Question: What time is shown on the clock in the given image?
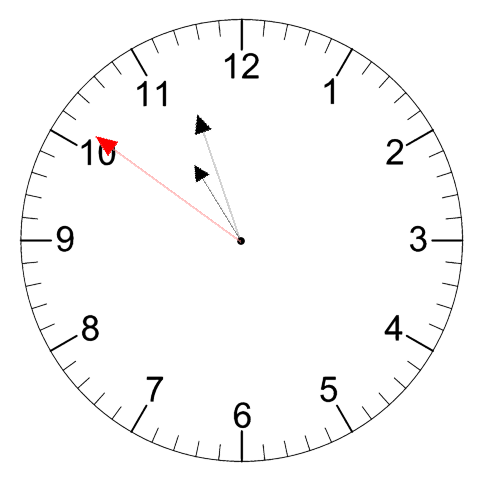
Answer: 10:56:51